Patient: sex M, age 65
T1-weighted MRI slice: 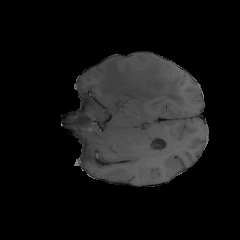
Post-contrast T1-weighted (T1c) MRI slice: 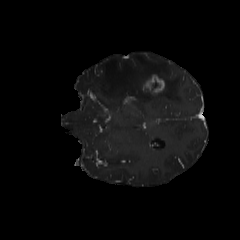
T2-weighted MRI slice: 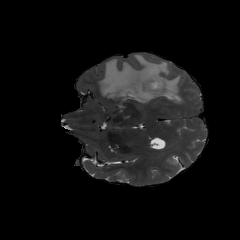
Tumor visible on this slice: yes
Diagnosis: Glioblastoma, IDH-wildtype
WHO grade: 4